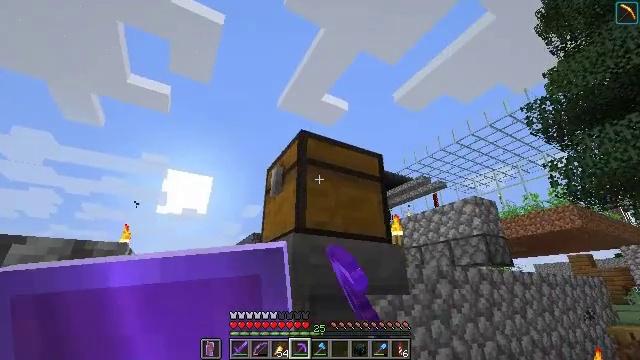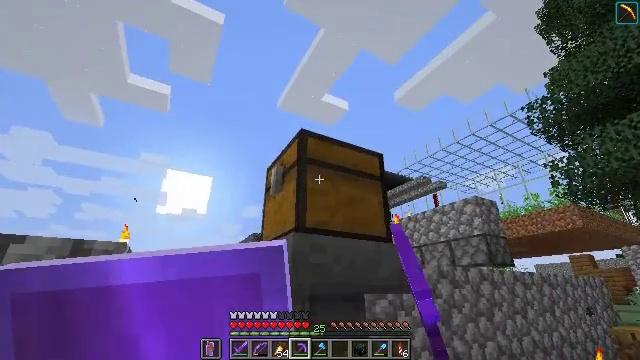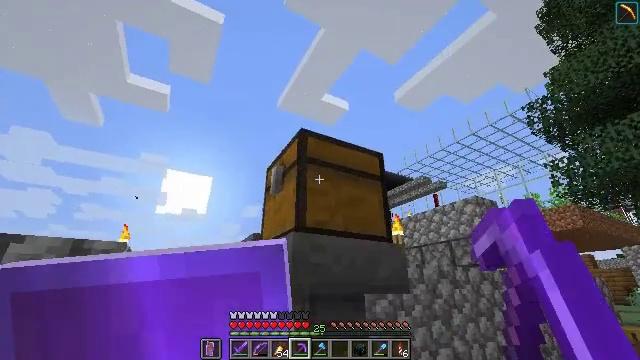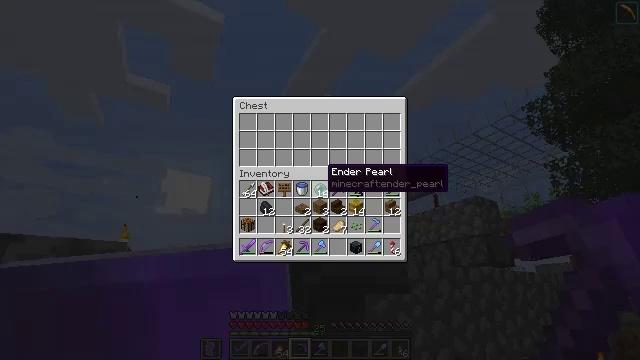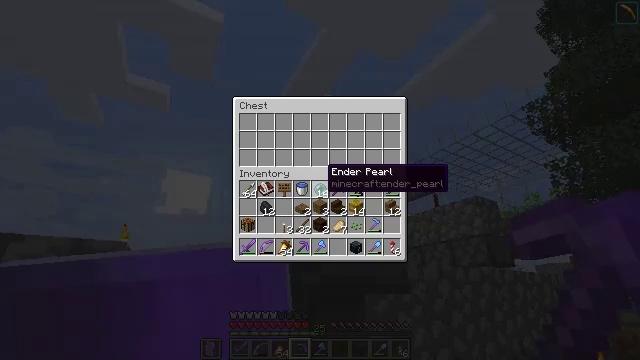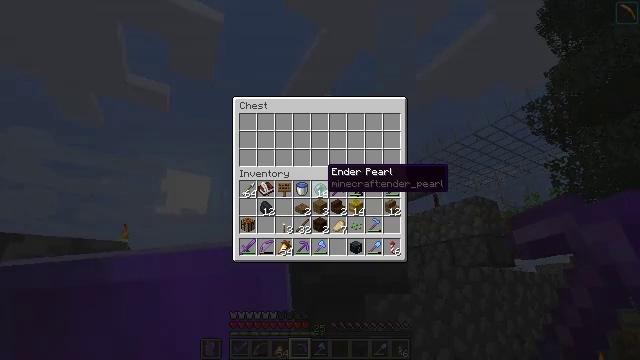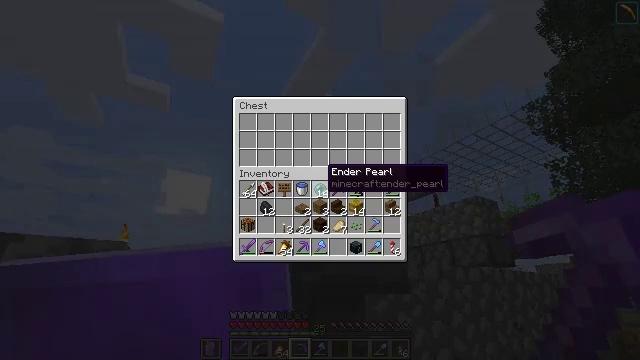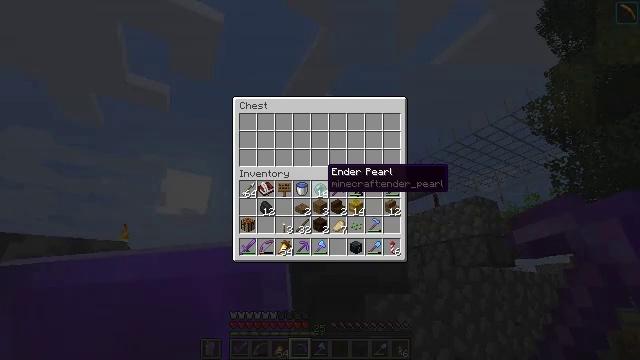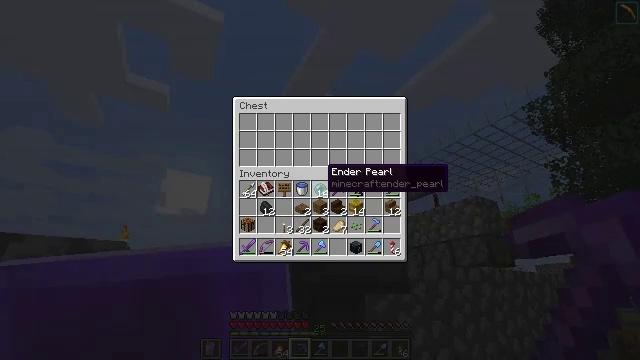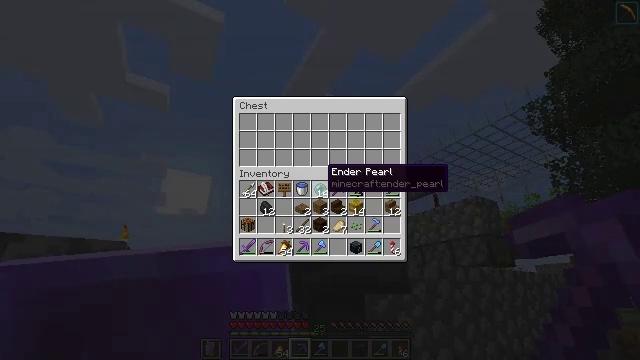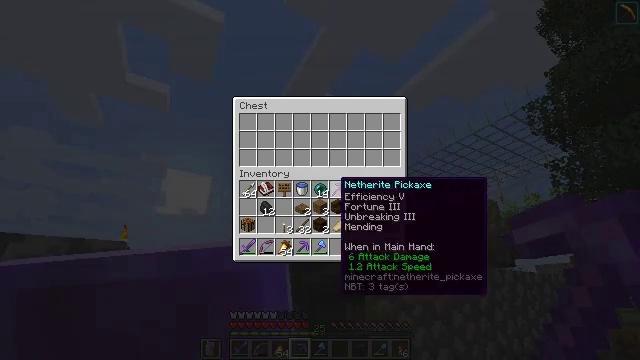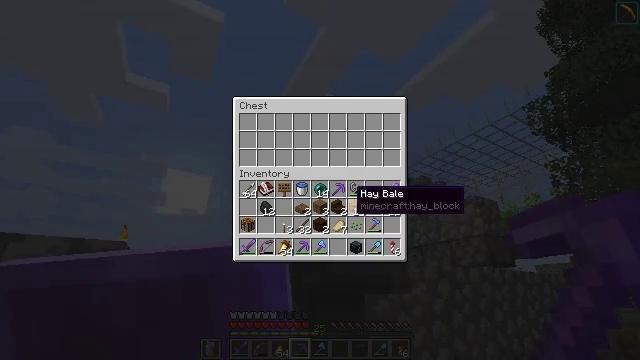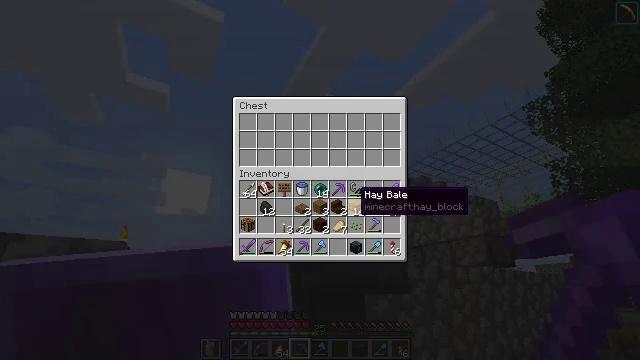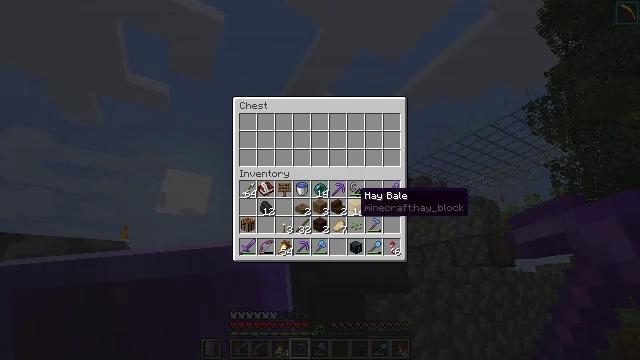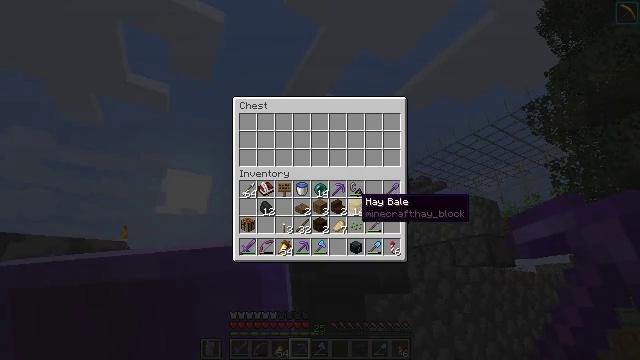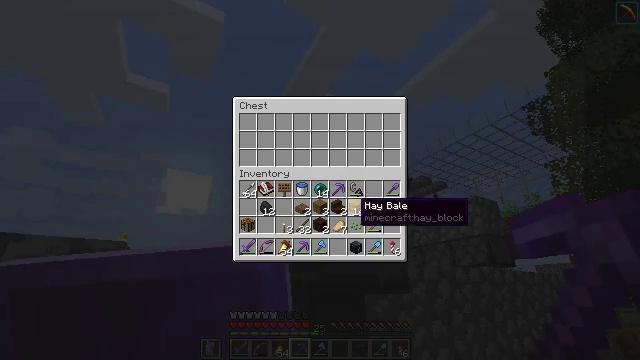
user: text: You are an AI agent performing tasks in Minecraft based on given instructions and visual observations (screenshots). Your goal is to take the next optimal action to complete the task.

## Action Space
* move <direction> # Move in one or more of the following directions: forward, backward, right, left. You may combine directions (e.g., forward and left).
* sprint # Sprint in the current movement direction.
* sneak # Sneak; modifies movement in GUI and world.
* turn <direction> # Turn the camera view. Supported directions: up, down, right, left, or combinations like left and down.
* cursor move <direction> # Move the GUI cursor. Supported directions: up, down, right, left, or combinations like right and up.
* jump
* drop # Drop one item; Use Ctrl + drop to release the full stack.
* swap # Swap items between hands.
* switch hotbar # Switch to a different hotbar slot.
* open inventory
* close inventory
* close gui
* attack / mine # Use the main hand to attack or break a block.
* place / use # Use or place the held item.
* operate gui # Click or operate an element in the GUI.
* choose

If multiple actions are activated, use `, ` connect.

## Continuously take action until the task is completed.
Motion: motion action
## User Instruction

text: Dismantle the sticky piston for reuse.
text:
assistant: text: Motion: no_op
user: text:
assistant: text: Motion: no_op
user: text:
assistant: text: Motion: open gui
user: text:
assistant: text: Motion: no_op
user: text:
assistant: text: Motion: no_op
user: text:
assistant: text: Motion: no_op
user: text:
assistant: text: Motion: no_op
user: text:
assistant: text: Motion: no_op
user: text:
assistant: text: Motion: no_op
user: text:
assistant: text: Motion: cursor move right and down
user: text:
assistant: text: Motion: cursor move right and down
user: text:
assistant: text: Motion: no_op
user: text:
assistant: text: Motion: no_op
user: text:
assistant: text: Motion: sneak
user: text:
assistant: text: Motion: sneak
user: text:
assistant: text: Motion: sneak, cursor move down
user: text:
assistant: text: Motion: sneak
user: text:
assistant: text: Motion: sneak
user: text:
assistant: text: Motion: sneak
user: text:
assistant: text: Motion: sneak
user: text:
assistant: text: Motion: sneak, operate gui
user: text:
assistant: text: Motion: sneak, operate gui
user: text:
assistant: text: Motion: sneak
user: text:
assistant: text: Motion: sneak
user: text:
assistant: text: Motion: no_op
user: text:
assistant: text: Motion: no_op
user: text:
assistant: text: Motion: no_op
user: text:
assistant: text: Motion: no_op
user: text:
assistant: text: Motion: no_op
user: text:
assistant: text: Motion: no_op